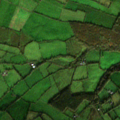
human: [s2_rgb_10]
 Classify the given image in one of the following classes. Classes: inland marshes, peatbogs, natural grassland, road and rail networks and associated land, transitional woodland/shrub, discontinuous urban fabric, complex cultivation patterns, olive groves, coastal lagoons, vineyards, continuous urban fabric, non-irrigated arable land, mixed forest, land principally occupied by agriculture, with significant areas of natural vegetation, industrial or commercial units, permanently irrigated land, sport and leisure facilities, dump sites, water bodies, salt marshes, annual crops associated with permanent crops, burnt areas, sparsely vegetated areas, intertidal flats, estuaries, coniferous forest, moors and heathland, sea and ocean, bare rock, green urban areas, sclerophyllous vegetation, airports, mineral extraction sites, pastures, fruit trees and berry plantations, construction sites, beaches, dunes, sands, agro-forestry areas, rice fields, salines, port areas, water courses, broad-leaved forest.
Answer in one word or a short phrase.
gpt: pastures